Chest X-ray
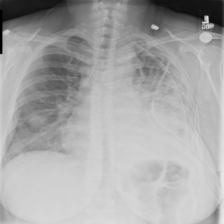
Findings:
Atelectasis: negative
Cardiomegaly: negative
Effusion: negative
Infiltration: negative
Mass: negative
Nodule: positive
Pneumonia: negative
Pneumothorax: negative
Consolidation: negative
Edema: negative
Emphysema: negative
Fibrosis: negative
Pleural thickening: negative
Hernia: negative